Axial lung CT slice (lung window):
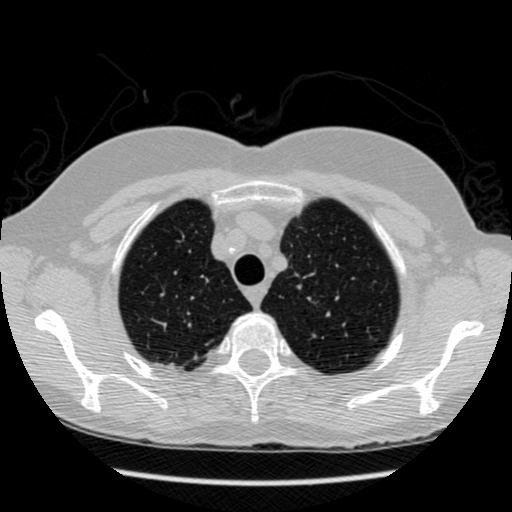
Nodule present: no